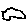
Label: cloud